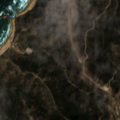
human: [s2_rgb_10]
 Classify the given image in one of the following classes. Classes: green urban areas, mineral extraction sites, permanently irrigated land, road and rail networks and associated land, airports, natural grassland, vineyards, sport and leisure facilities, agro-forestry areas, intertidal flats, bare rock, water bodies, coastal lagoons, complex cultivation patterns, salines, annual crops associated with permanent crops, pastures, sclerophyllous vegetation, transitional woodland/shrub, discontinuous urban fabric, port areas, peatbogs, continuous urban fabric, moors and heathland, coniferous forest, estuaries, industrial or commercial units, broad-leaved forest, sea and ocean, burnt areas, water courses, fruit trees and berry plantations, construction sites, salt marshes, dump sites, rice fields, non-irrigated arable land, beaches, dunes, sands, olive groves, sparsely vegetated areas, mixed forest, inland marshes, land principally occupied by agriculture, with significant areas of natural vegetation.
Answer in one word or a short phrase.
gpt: sclerophyllous vegetation, transitional woodland/shrub, beaches, dunes, sands, sea and ocean